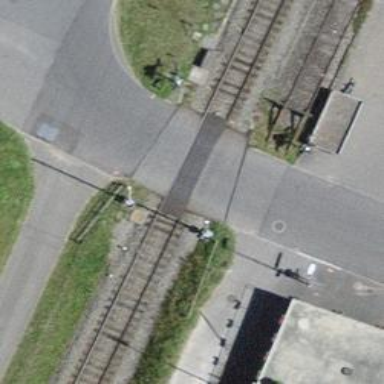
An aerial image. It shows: Level crossing along the railway.